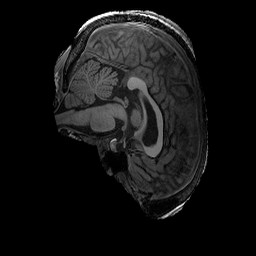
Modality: T1w
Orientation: sagittal
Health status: ill
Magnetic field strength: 3 T